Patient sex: F
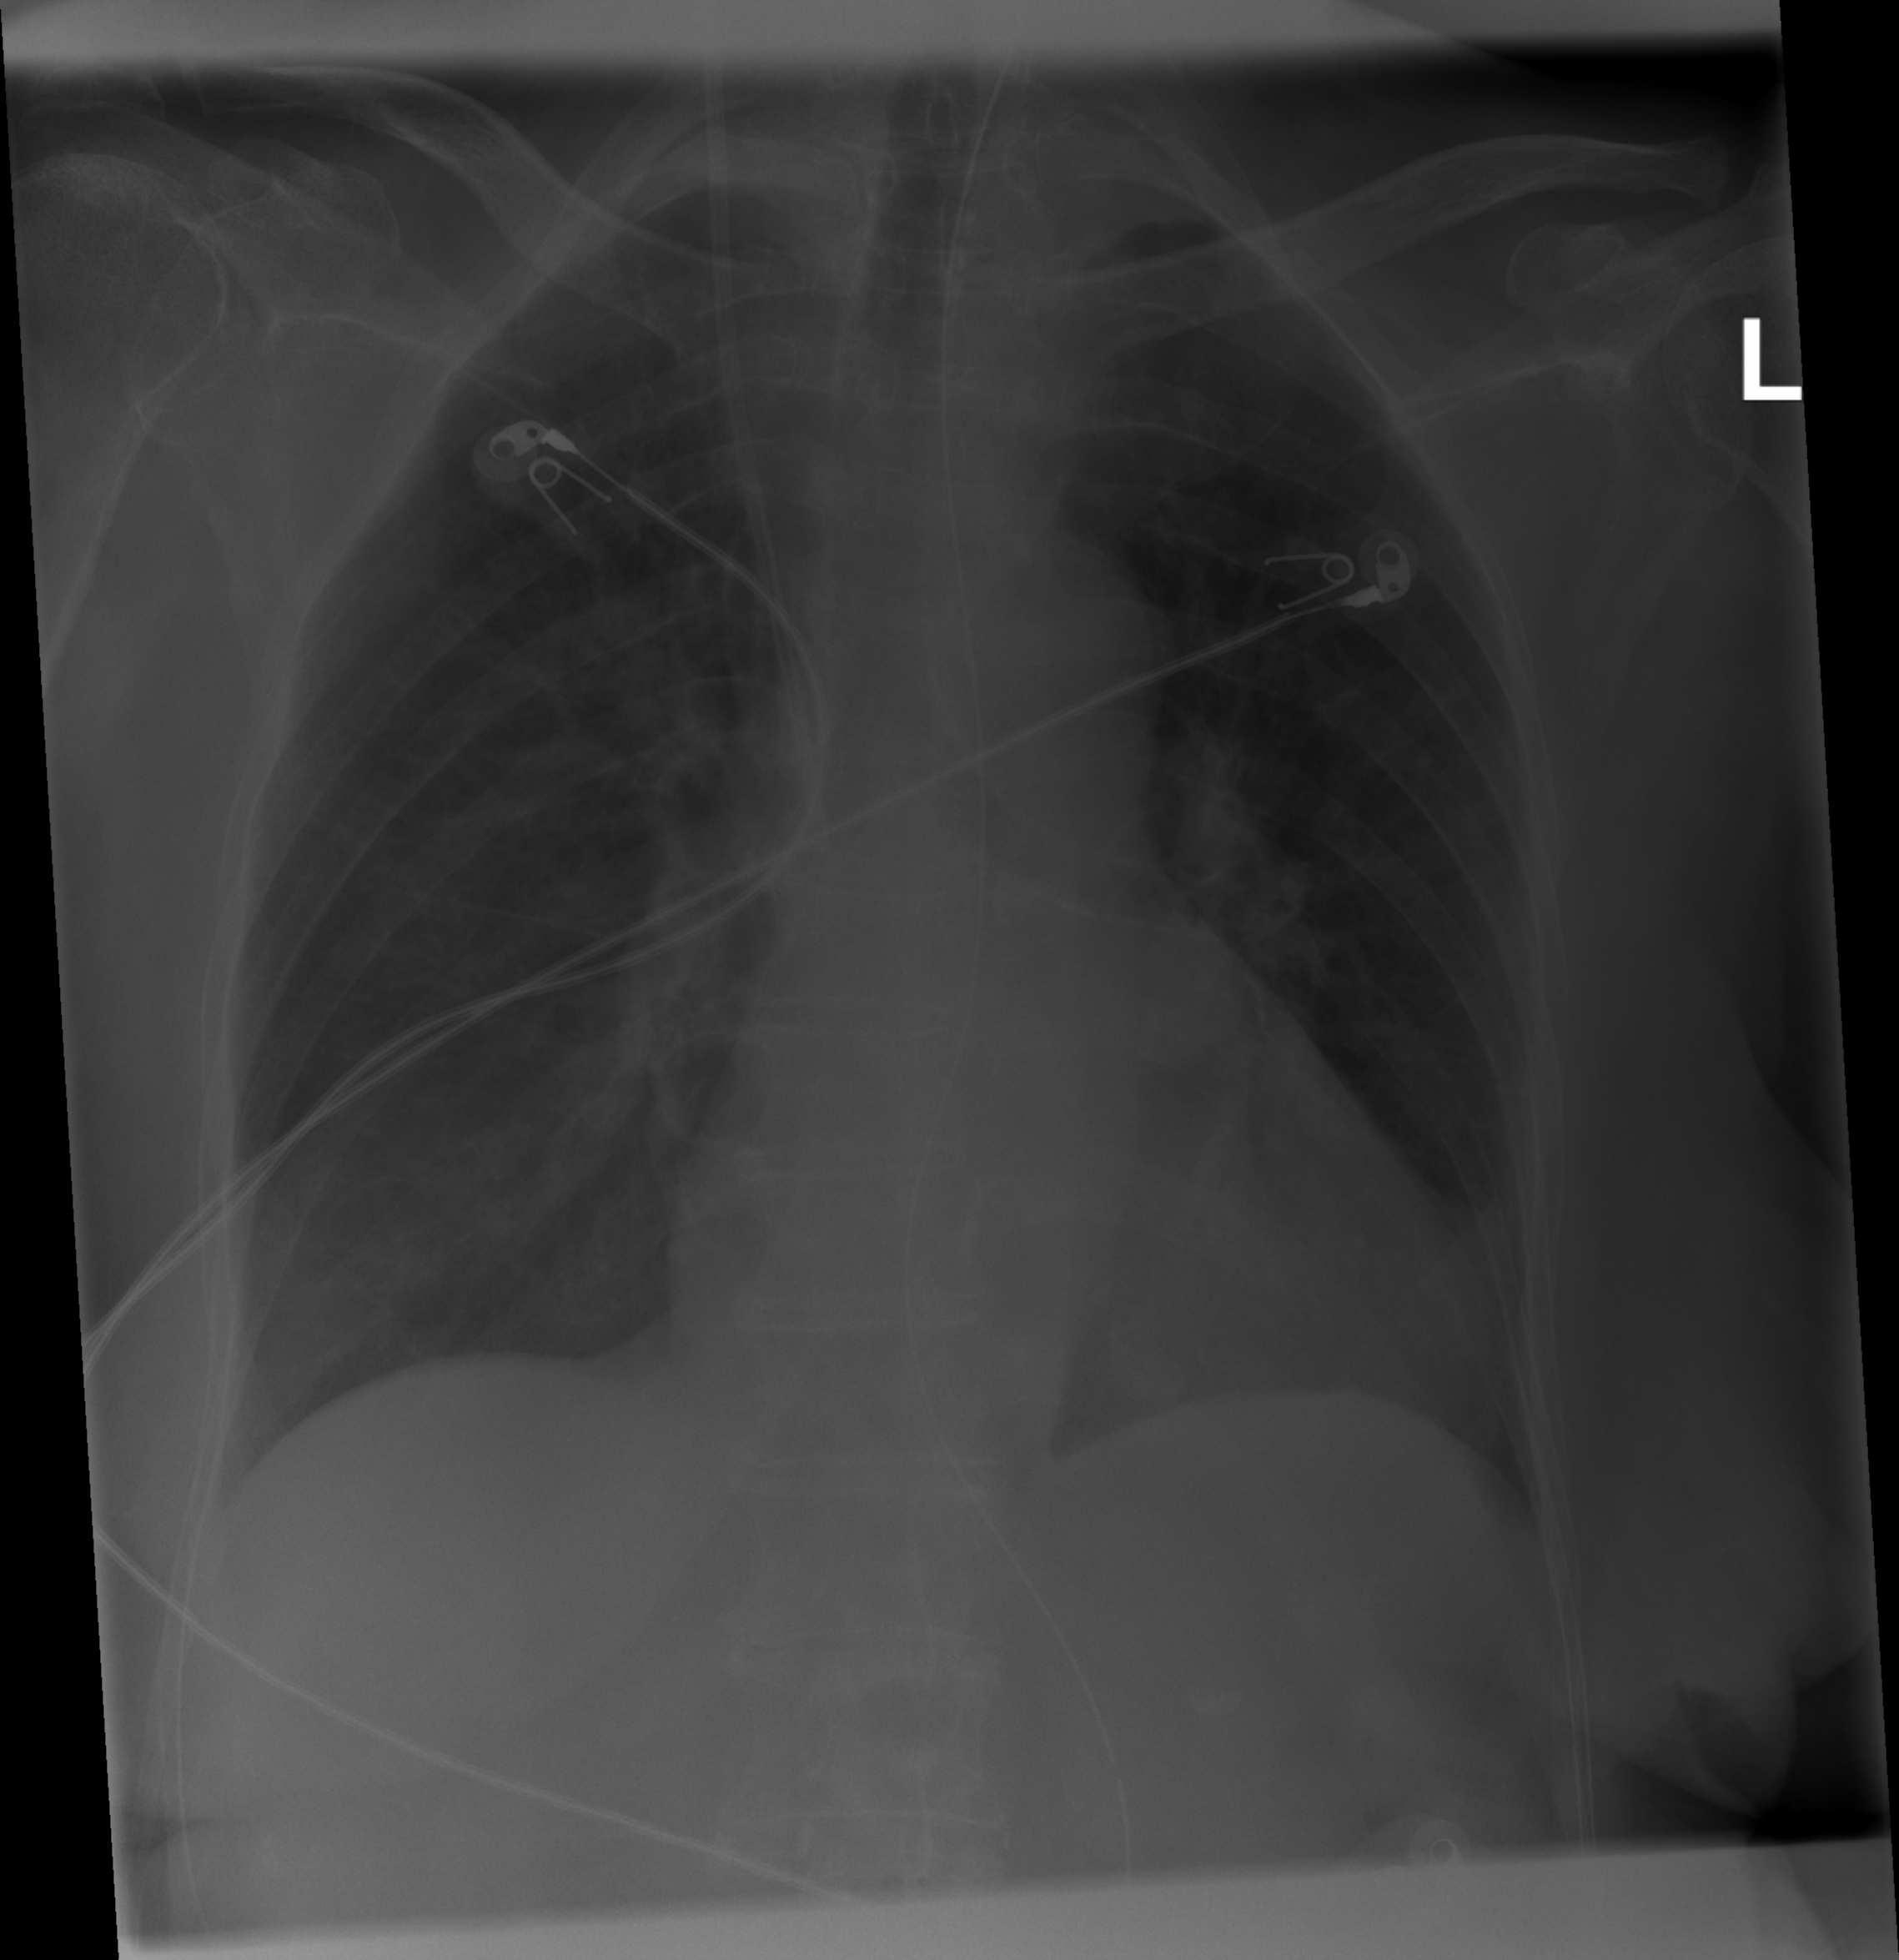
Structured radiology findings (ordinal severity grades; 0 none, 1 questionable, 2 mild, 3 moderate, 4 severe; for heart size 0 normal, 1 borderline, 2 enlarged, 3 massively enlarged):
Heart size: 2
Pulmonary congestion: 2
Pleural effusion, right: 0
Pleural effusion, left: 0
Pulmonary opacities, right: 2
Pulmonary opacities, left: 0
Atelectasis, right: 0
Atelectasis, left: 0